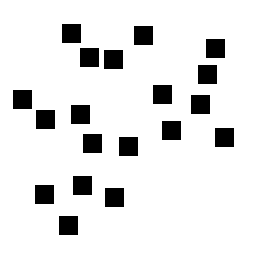
Squares: 19
Triangles: 0
Stars: 0
Total shapes: 19